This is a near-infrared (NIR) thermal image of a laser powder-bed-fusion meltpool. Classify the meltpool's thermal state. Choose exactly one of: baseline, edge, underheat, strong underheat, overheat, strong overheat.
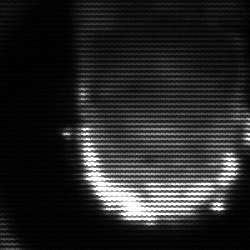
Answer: baseline